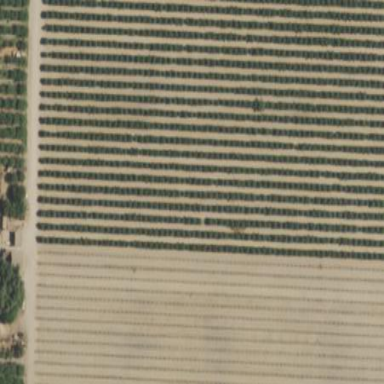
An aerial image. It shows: Orchard.